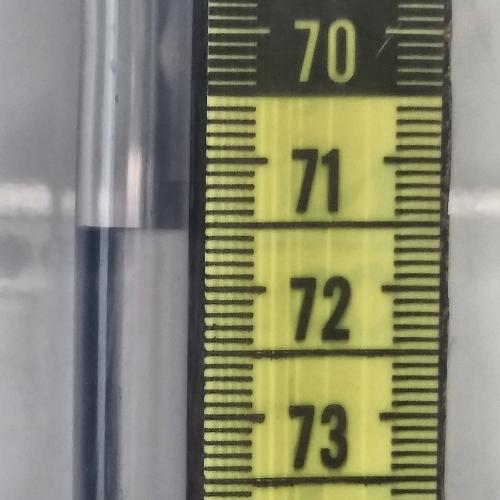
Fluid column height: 71.5 cm